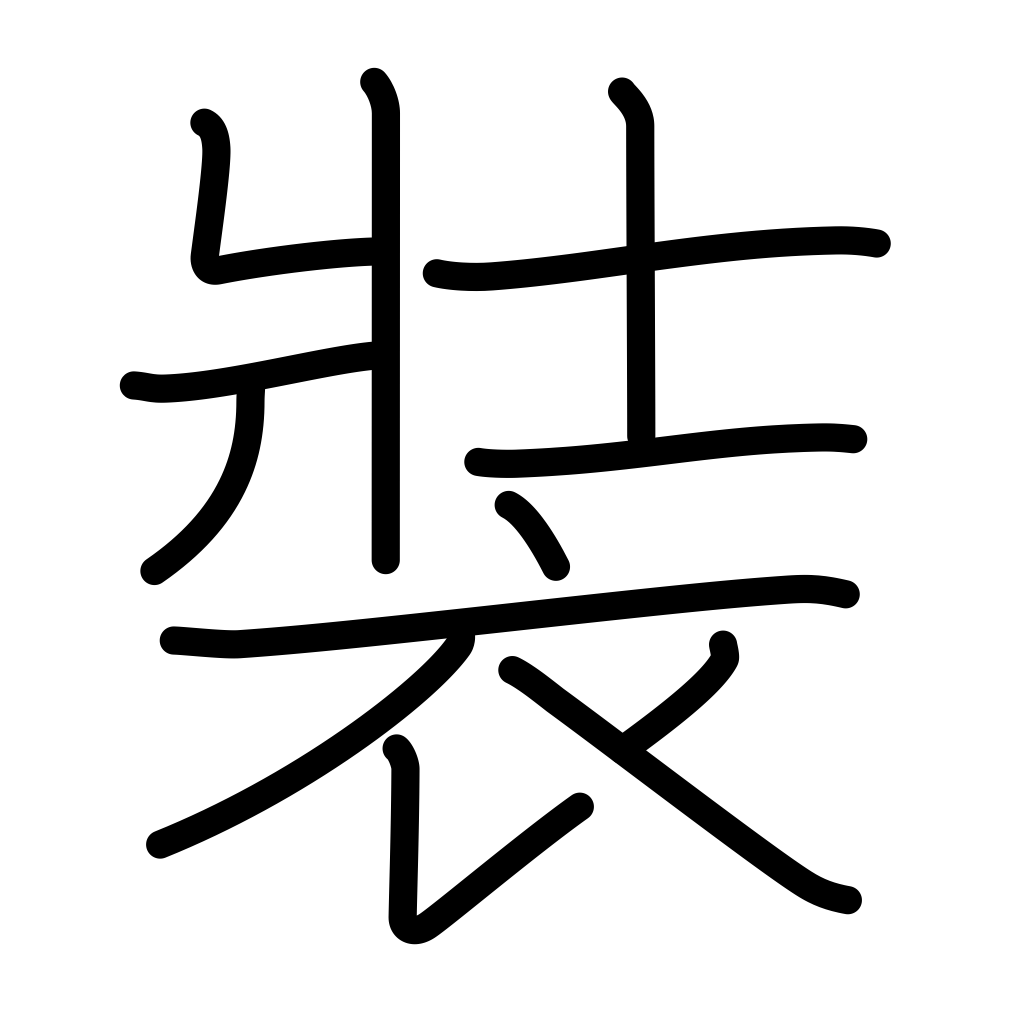
Meaning: dress, pretend, disguise, profess